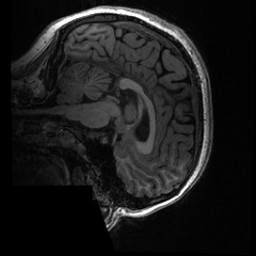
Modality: T1w
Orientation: sagittal